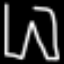
Label: pants